Field crop: maize
Growth stage: 2
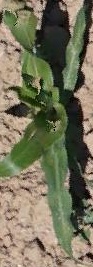
Species: maize